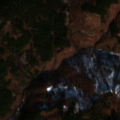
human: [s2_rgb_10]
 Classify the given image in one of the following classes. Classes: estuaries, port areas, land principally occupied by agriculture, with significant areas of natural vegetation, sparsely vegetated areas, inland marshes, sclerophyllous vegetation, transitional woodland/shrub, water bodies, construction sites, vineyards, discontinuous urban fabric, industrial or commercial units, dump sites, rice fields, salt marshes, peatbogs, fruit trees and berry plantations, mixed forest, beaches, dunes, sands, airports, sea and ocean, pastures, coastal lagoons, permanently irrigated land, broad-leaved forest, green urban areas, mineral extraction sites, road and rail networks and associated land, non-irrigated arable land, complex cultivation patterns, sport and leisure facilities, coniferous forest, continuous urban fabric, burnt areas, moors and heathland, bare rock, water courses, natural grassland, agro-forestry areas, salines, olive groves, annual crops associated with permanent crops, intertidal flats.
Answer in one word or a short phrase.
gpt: broad-leaved forest, coniferous forest, mixed forest